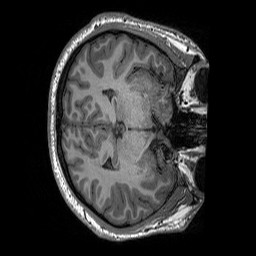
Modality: T1w
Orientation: axial
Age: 26
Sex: male
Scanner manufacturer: siemens
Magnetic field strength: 3 T
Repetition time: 2.3 s
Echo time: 0.00306 s